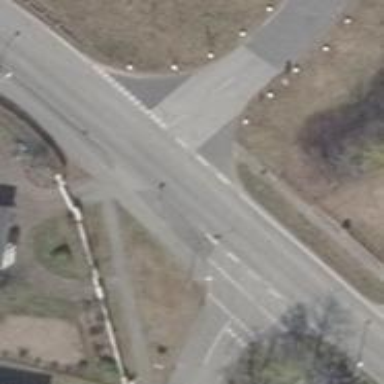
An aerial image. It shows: Tertiary road with asphalt surface. The road has separate sidewalks on both sides.